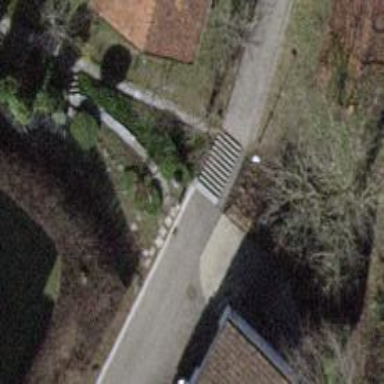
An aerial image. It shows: Set of concrete steps.